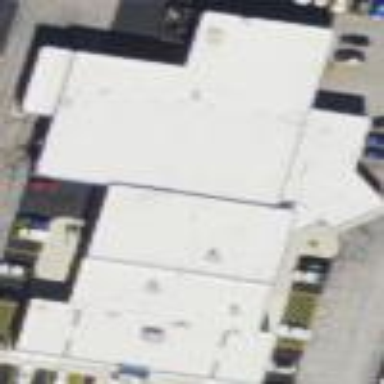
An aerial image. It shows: Retail building with car shop.